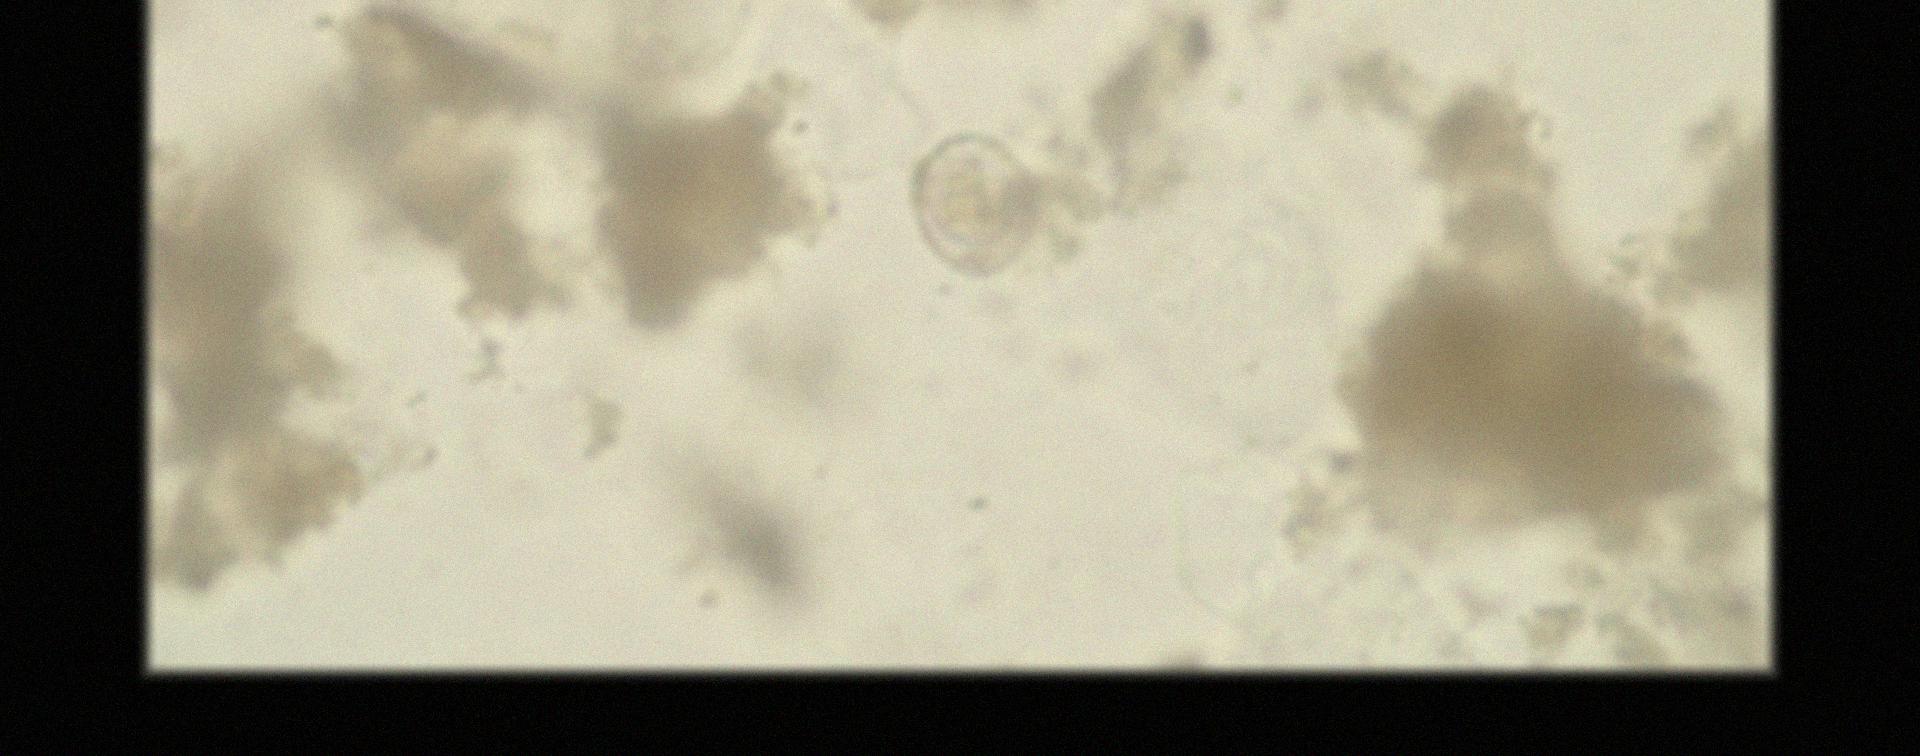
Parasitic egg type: Hymenolepis nana